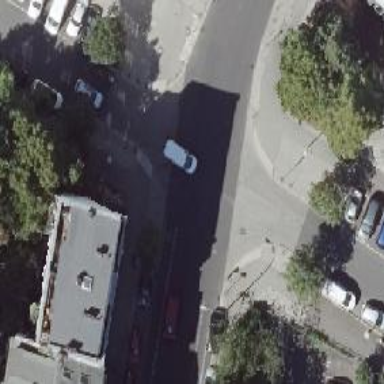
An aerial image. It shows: Unmarked crossing with kerb extensions on both sides of the road.